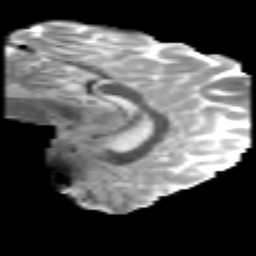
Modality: MD
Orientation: sagittal
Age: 20
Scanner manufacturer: philips
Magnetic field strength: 3 T
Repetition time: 8.6 s
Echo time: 0.127 s